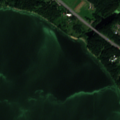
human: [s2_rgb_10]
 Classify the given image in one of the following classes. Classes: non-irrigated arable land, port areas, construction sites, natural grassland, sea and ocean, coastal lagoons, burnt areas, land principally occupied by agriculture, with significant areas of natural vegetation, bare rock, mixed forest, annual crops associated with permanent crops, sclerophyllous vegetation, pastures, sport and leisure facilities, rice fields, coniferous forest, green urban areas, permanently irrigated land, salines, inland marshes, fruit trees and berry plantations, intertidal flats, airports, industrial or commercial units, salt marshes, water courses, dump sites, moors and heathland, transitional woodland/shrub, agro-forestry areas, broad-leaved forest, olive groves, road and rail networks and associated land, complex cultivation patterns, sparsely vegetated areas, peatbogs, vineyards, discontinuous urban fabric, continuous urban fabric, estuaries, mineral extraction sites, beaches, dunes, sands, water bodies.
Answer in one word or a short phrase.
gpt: discontinuous urban fabric, complex cultivation patterns, broad-leaved forest, mixed forest, water bodies